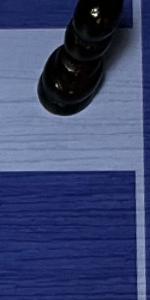
Label: Empty